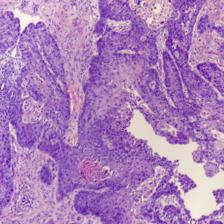
Diagnosis: OSCC